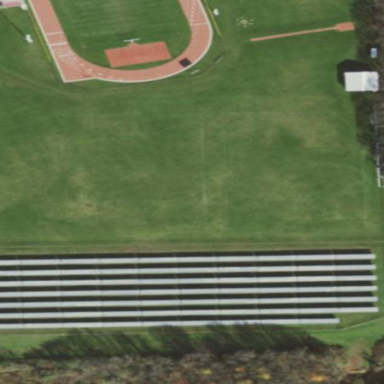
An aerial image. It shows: Soccer pitch for leisureland activities.